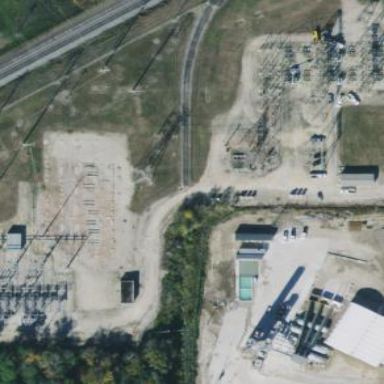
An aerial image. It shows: Outdoor distribution power substation.